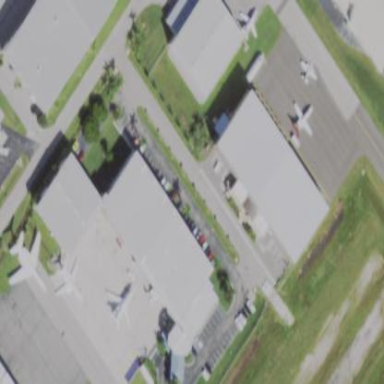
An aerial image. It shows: Hangar building at airport.